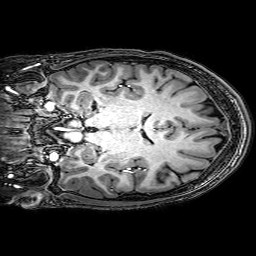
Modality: T1w
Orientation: coronal
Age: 18
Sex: male
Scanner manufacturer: philips
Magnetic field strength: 3 T
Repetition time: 0.009 s
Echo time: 0.00351 s